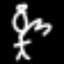
Label: angel